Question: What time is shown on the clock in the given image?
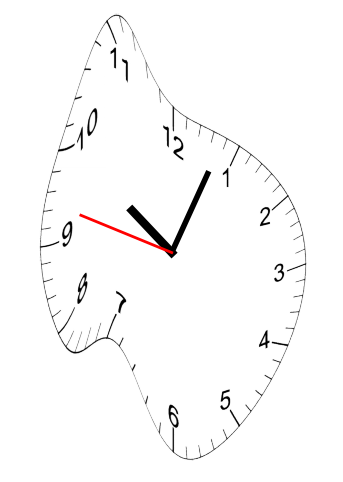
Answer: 10:03:47